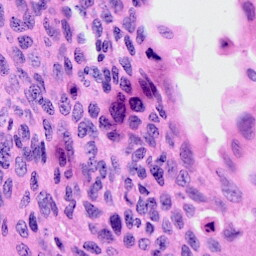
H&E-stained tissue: Cervix